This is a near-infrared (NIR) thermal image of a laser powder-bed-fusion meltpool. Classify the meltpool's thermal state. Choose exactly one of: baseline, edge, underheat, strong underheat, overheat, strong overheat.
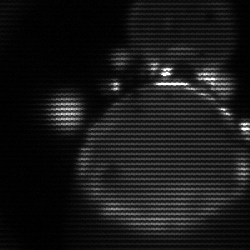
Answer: edge